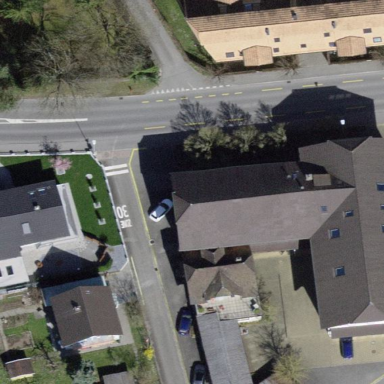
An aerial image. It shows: Commercial building with tile roof.